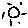
Label: sun